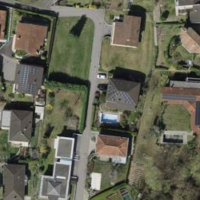
EUNIS habitat code: 55
Species observed at this site:
Silene nutans
Lobularia maritima